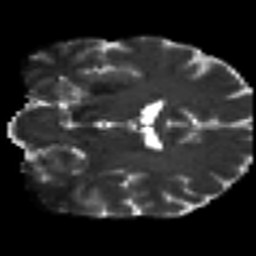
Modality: T2w
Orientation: coronal
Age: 50
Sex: male
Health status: ill
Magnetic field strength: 3 T
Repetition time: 9 s
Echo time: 0.093 s